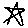
Label: star